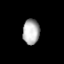
Tissue: lung
Cell type: Epithelial cells
Senescence score: 0.2223
Nuclear area (px): 415
Mean DAPI intensity: 177.41